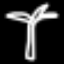
Label: palm tree